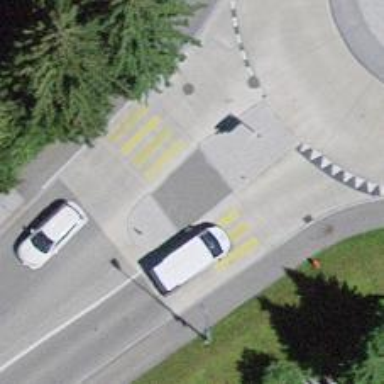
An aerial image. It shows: Marked crossing with pedestrian island.